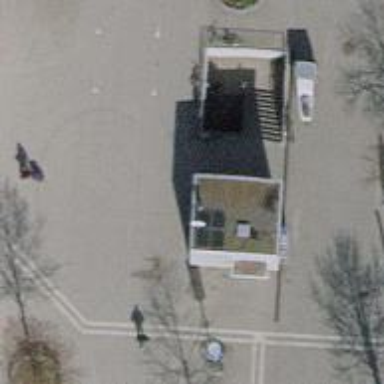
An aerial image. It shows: Parking entrance.